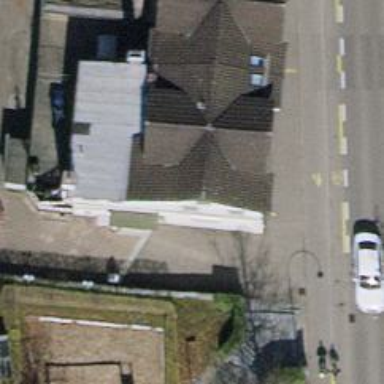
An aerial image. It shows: Bar.